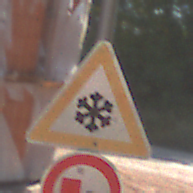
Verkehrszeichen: SchneeOderEisglaette
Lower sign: UeberholverbotKraftfahrzeuge
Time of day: MorningAfternoon
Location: Outdoor (Nature)
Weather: Clear
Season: Summer
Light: Natural